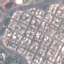
Land use / land cover class: Residential